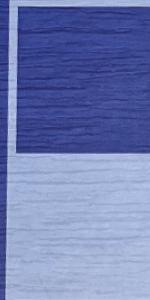
Label: Empty